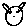
Label: cat